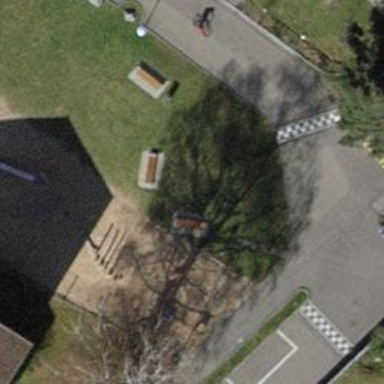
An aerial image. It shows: Brown bench.